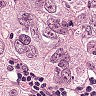
Metastatic tissue present: yes